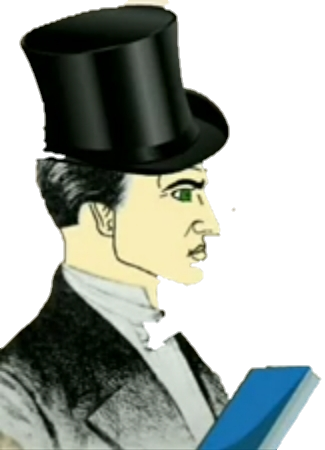
Label: 4_Yes_Chad